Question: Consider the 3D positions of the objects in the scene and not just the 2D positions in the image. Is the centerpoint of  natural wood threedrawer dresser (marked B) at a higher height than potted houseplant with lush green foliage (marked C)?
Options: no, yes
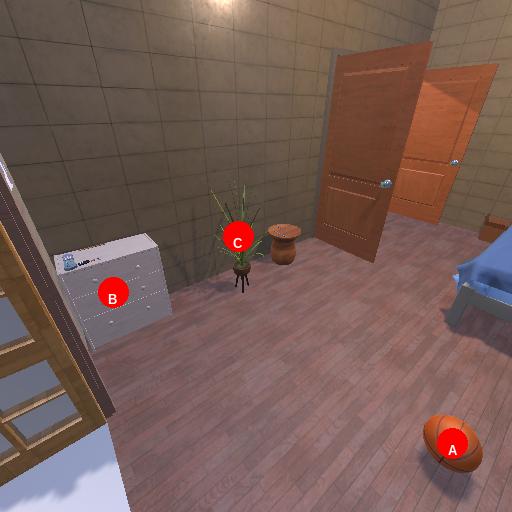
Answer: no